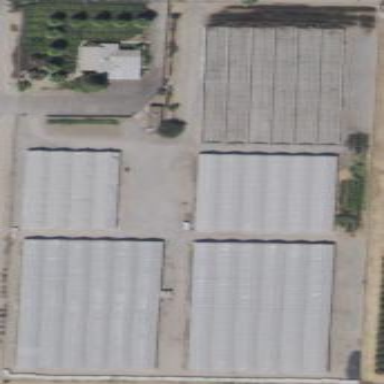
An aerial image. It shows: Greenhouse used for horticulture.